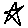
Label: star